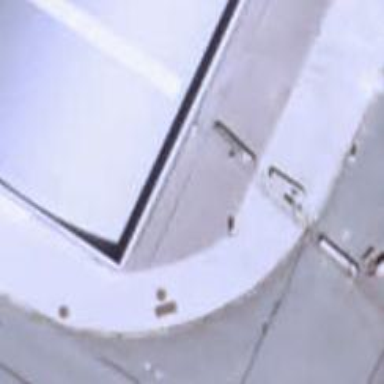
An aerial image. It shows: Sidewalk made of paving stones.